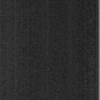
Label: dusty